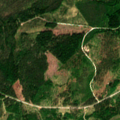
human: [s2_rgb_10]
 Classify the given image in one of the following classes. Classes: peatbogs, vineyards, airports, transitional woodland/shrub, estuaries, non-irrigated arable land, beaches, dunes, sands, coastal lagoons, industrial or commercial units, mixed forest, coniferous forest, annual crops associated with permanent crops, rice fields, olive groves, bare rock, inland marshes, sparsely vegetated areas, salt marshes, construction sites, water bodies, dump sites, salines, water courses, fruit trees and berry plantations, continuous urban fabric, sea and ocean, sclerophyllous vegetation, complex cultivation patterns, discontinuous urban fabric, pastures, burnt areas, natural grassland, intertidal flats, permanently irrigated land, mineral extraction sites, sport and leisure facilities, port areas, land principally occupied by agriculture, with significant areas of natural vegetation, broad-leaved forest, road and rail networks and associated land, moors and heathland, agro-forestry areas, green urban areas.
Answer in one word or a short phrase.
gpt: coniferous forest, mixed forest